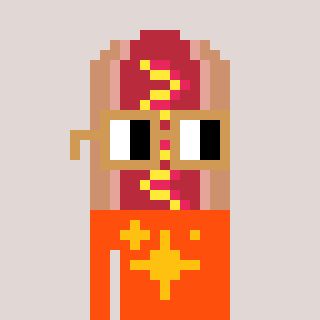
a pixel art character with square brown glasses, a hotdog-shaped head and a orange-colored body on a warm background